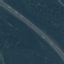
Land use / land cover class: Highway